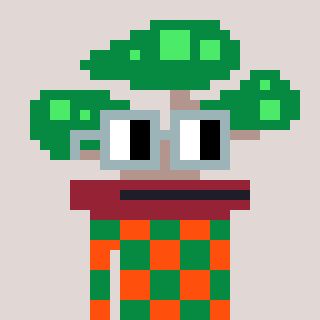
a pixel art character with square dark gray glasses, a bonsai-shaped head and a orange-colored body on a warm background